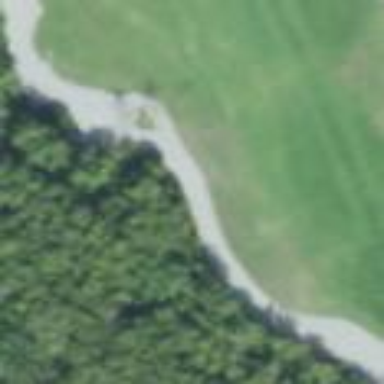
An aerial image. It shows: Sand bunker on golf course.